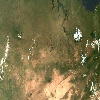
Label: land